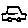
Label: car